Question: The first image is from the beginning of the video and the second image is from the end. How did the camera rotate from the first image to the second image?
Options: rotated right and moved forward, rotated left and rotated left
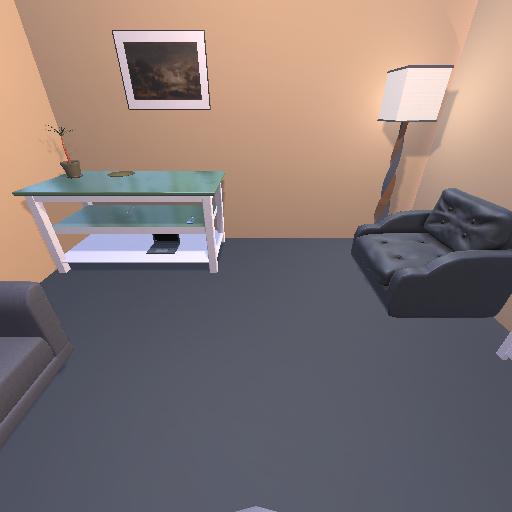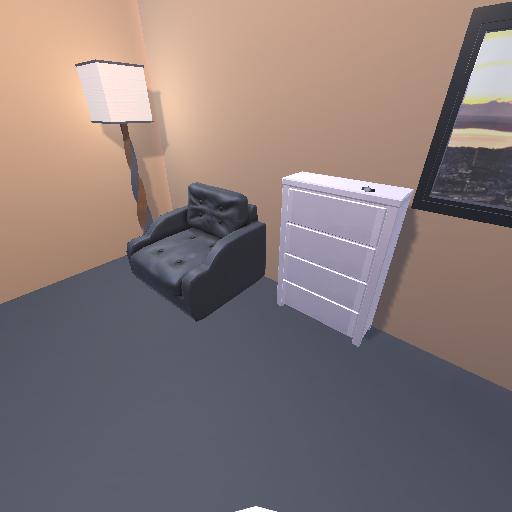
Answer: rotated right and moved forward